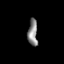
Tissue: prostate
Cell type: T cells
Senescence score: 0.8197
Nuclear area (px): 246
Mean DAPI intensity: 139.732